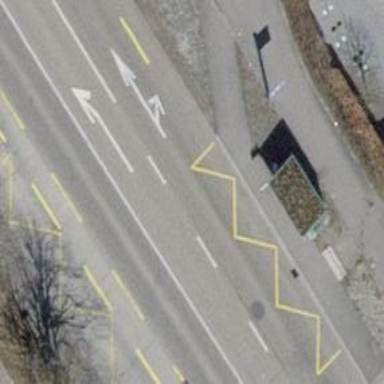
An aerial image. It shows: Platform for public transport on the road.